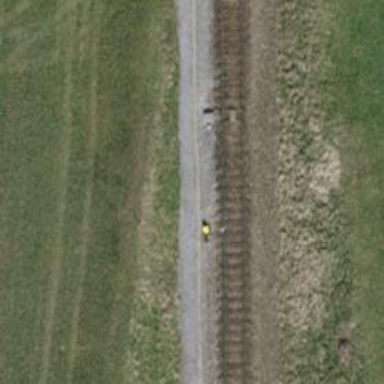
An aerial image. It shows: Railway switch.